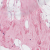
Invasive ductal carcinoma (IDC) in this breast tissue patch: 0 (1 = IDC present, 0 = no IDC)